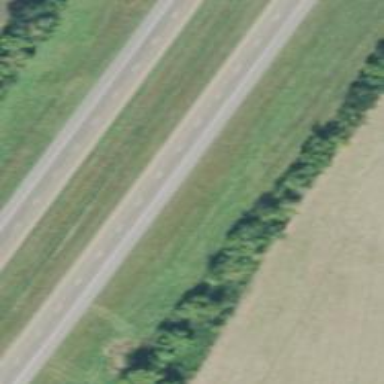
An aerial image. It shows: Motorway.